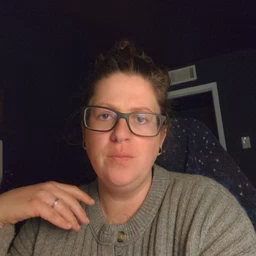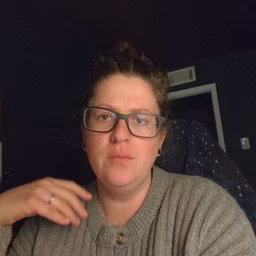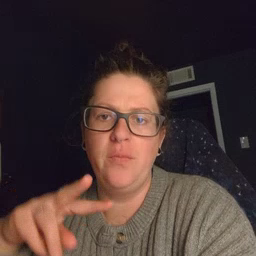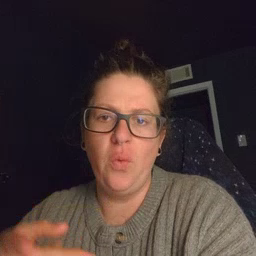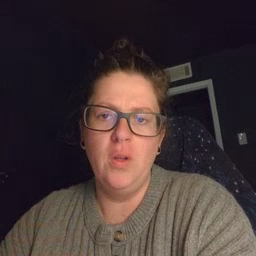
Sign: fall